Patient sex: F
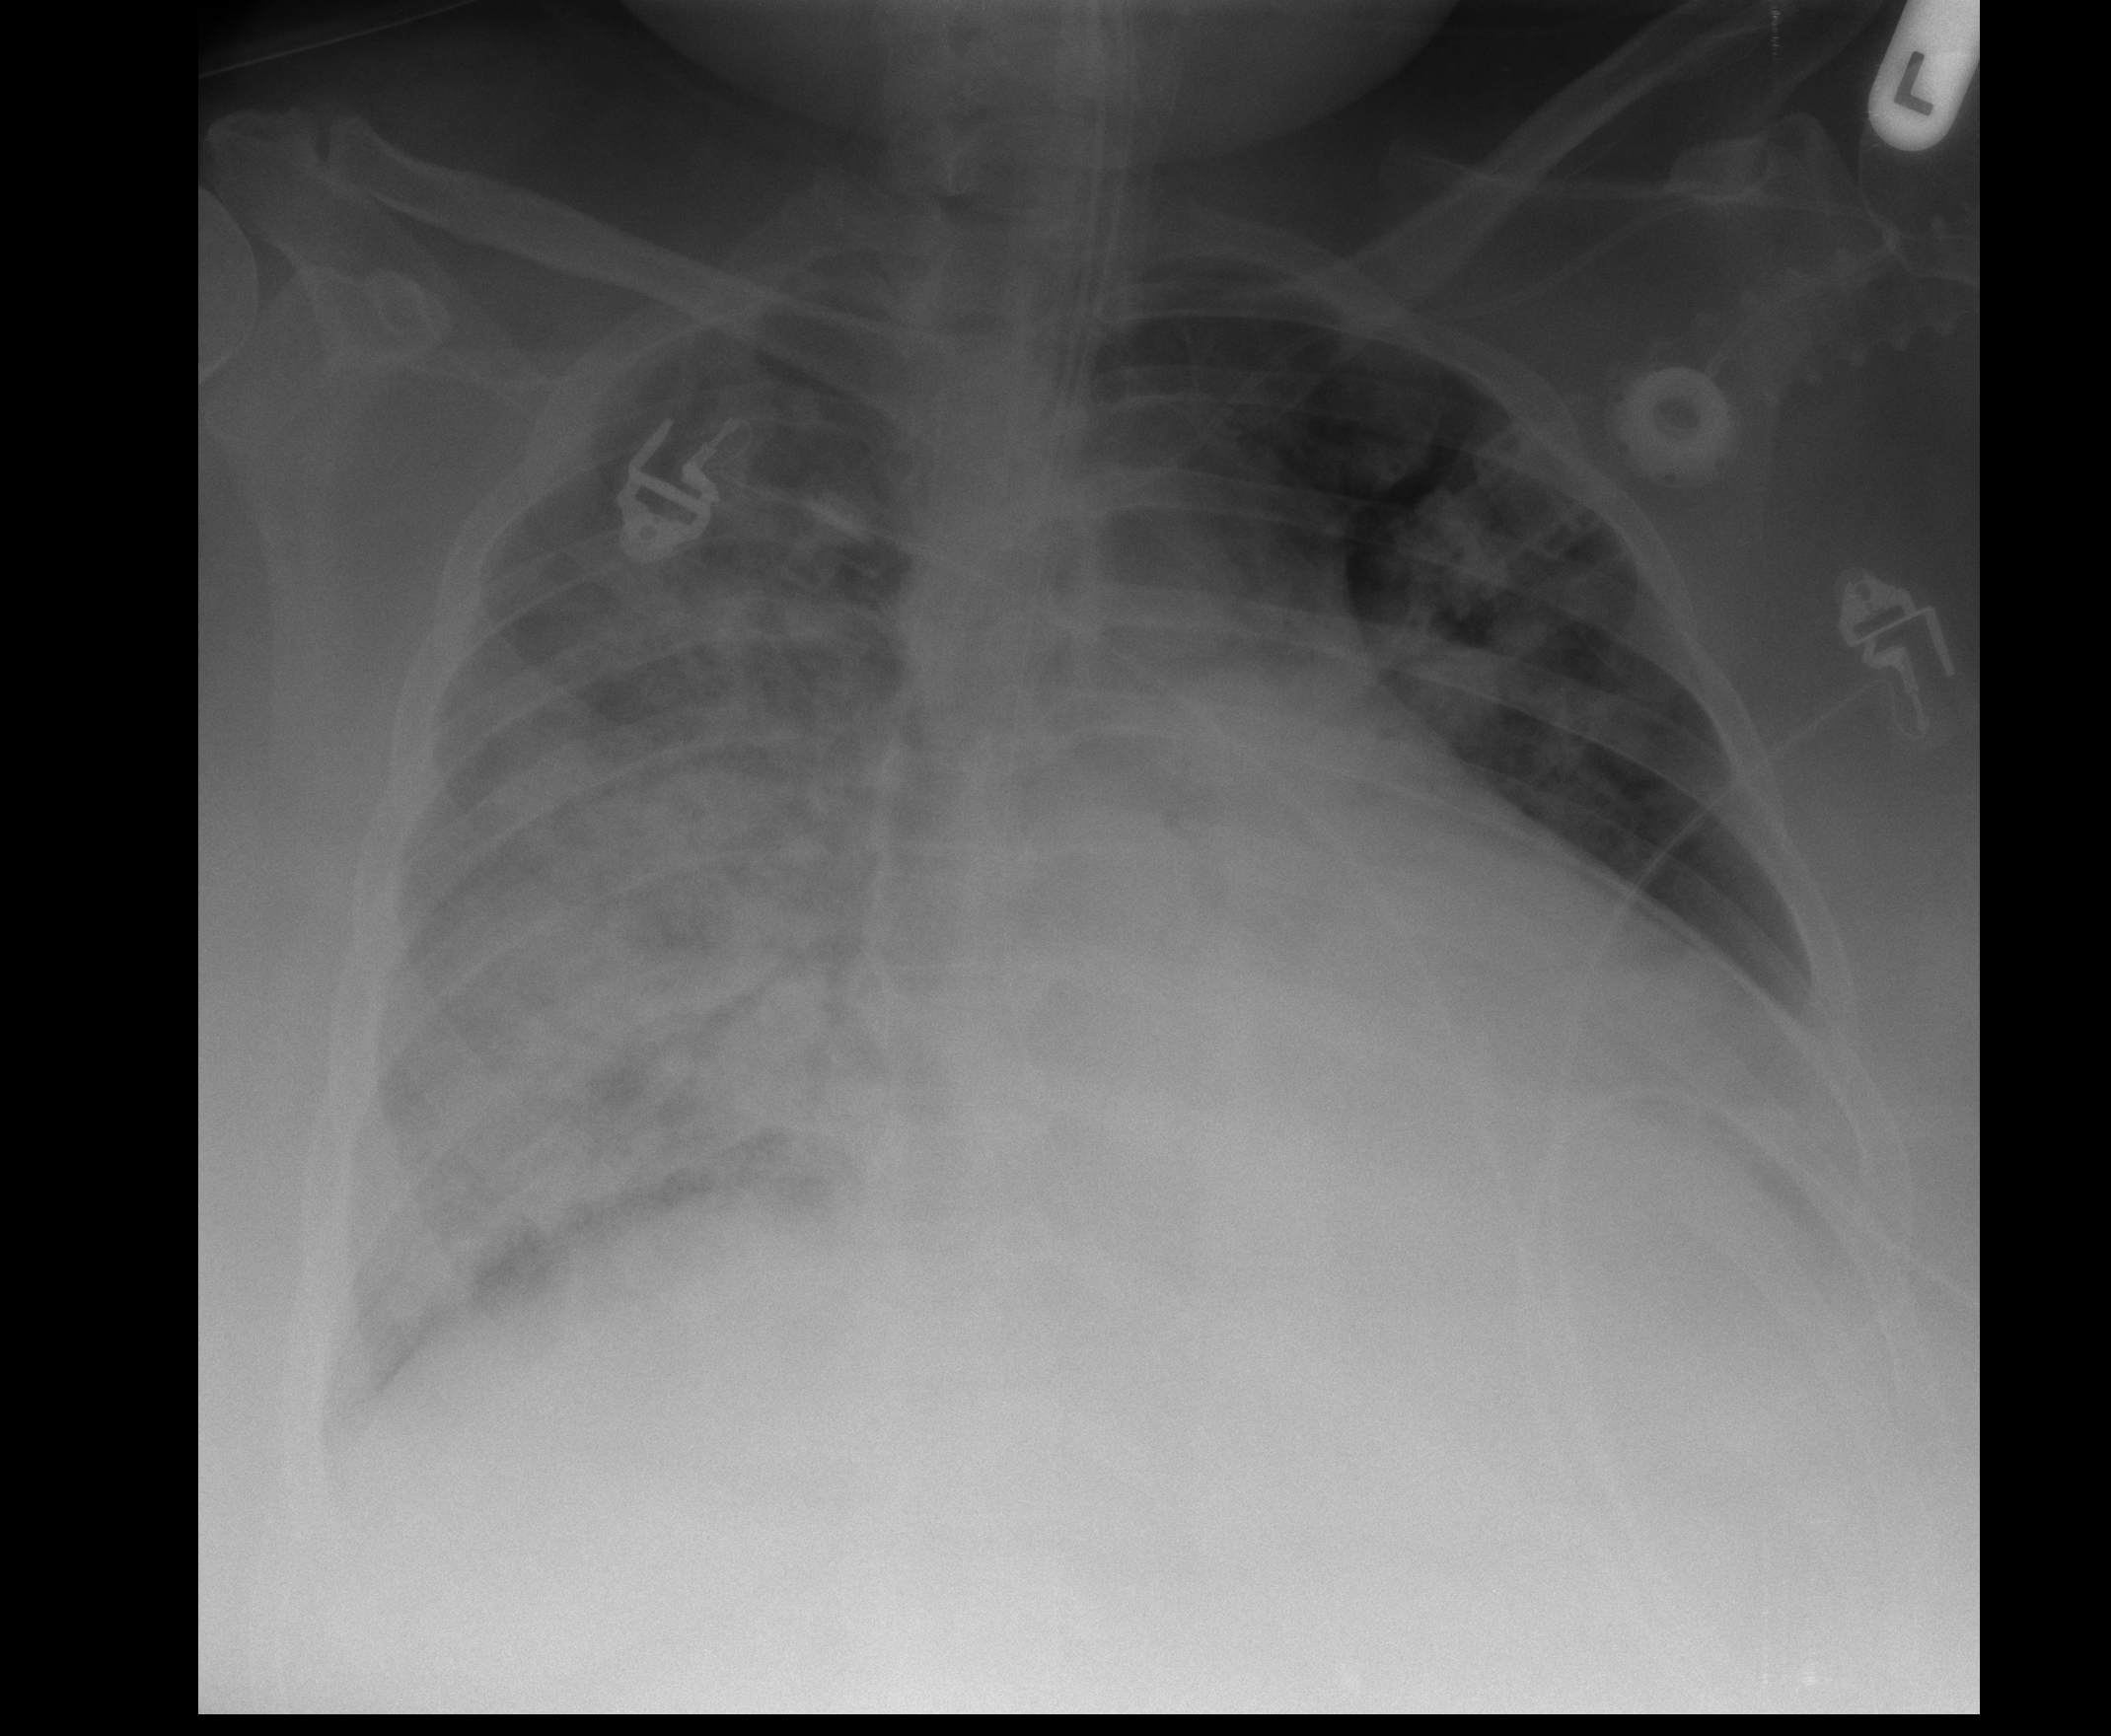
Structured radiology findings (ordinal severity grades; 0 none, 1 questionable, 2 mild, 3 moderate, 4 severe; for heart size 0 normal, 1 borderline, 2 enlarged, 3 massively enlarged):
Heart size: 3
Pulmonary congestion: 2
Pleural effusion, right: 1
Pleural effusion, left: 1
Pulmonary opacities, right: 4
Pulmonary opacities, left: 1
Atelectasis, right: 3
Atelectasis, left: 2